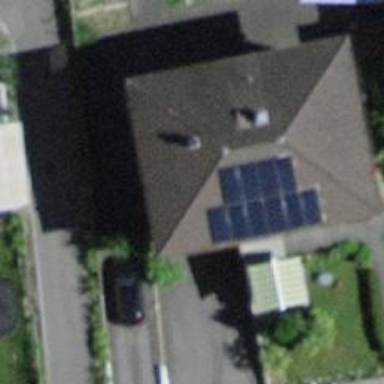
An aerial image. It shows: Solar power generator with solar thermal collector type.